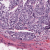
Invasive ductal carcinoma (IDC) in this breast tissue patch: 1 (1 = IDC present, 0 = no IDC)